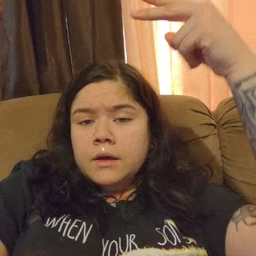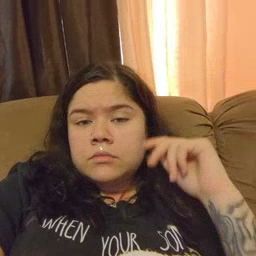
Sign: high